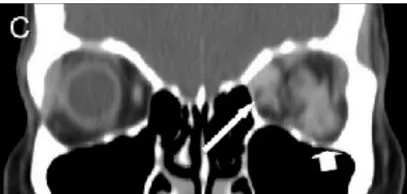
Retrobulbar metastasis, axial, and coronal computed tomography images with contrast. (C) Coronal view demonstrates abnormal soft tissue in the medial left orbit inseparable from the medial rectus (arrow) and in the lateral inferior left orbit inseparable from the inferior rectus and in contact with the optic nerve (arrowhead).
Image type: radiology (ct)